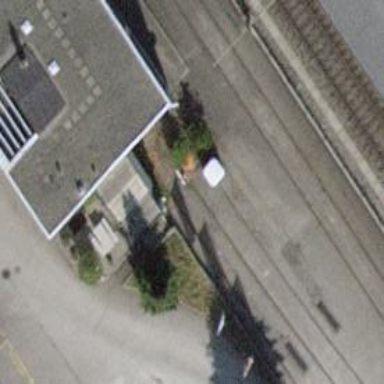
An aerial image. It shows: Railway buffer stop.